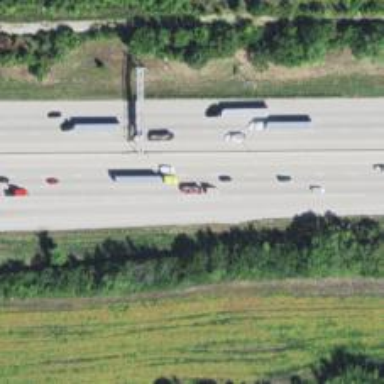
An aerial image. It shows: Asphalt motorway.